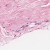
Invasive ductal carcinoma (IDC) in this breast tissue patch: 0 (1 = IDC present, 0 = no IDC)